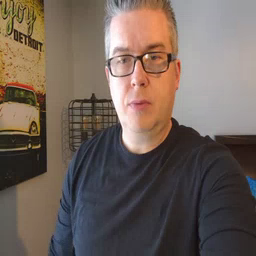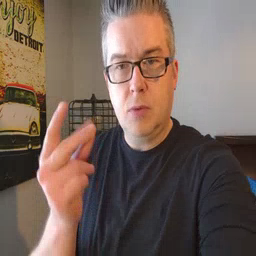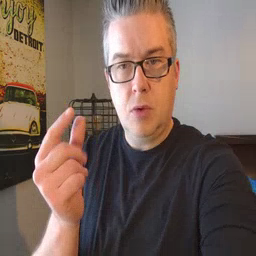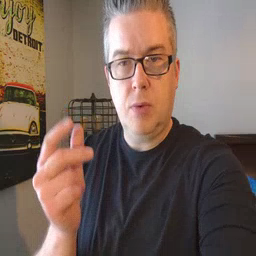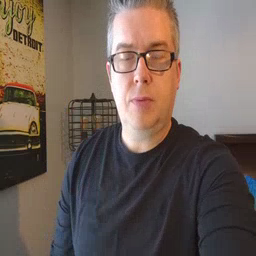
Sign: dog